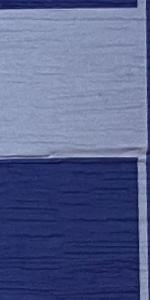
Label: Empty